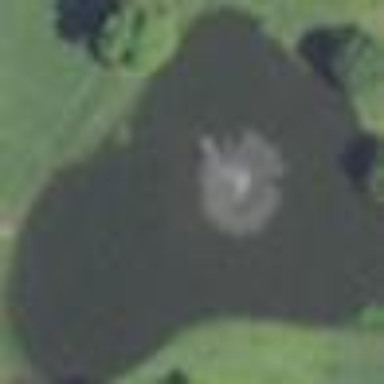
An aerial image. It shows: Scenic view of water hazard on golf course. The natural water feature adds beauty to the landscape.